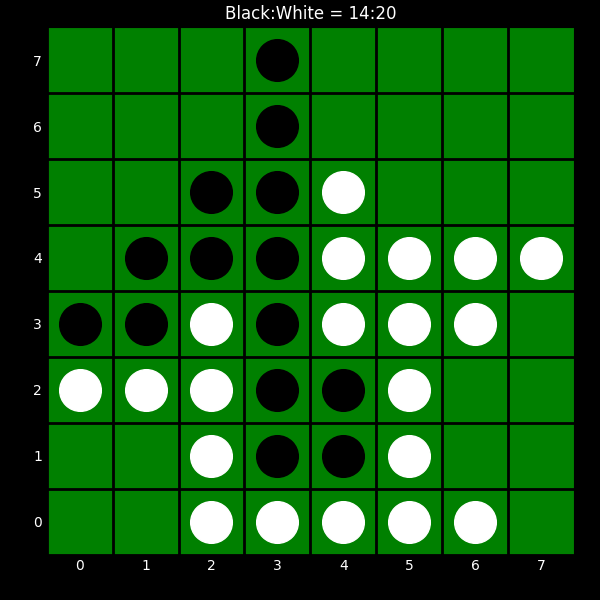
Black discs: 14
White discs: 20